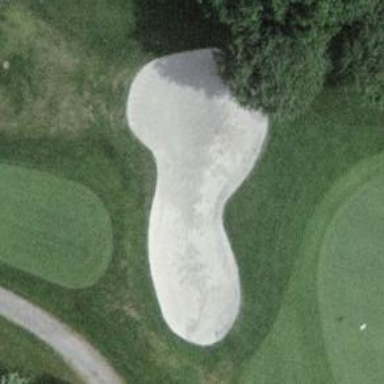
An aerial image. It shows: Golf bunker filled with sandy terrain.